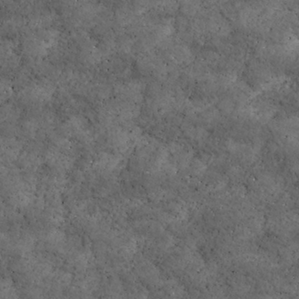
Label: non_frost